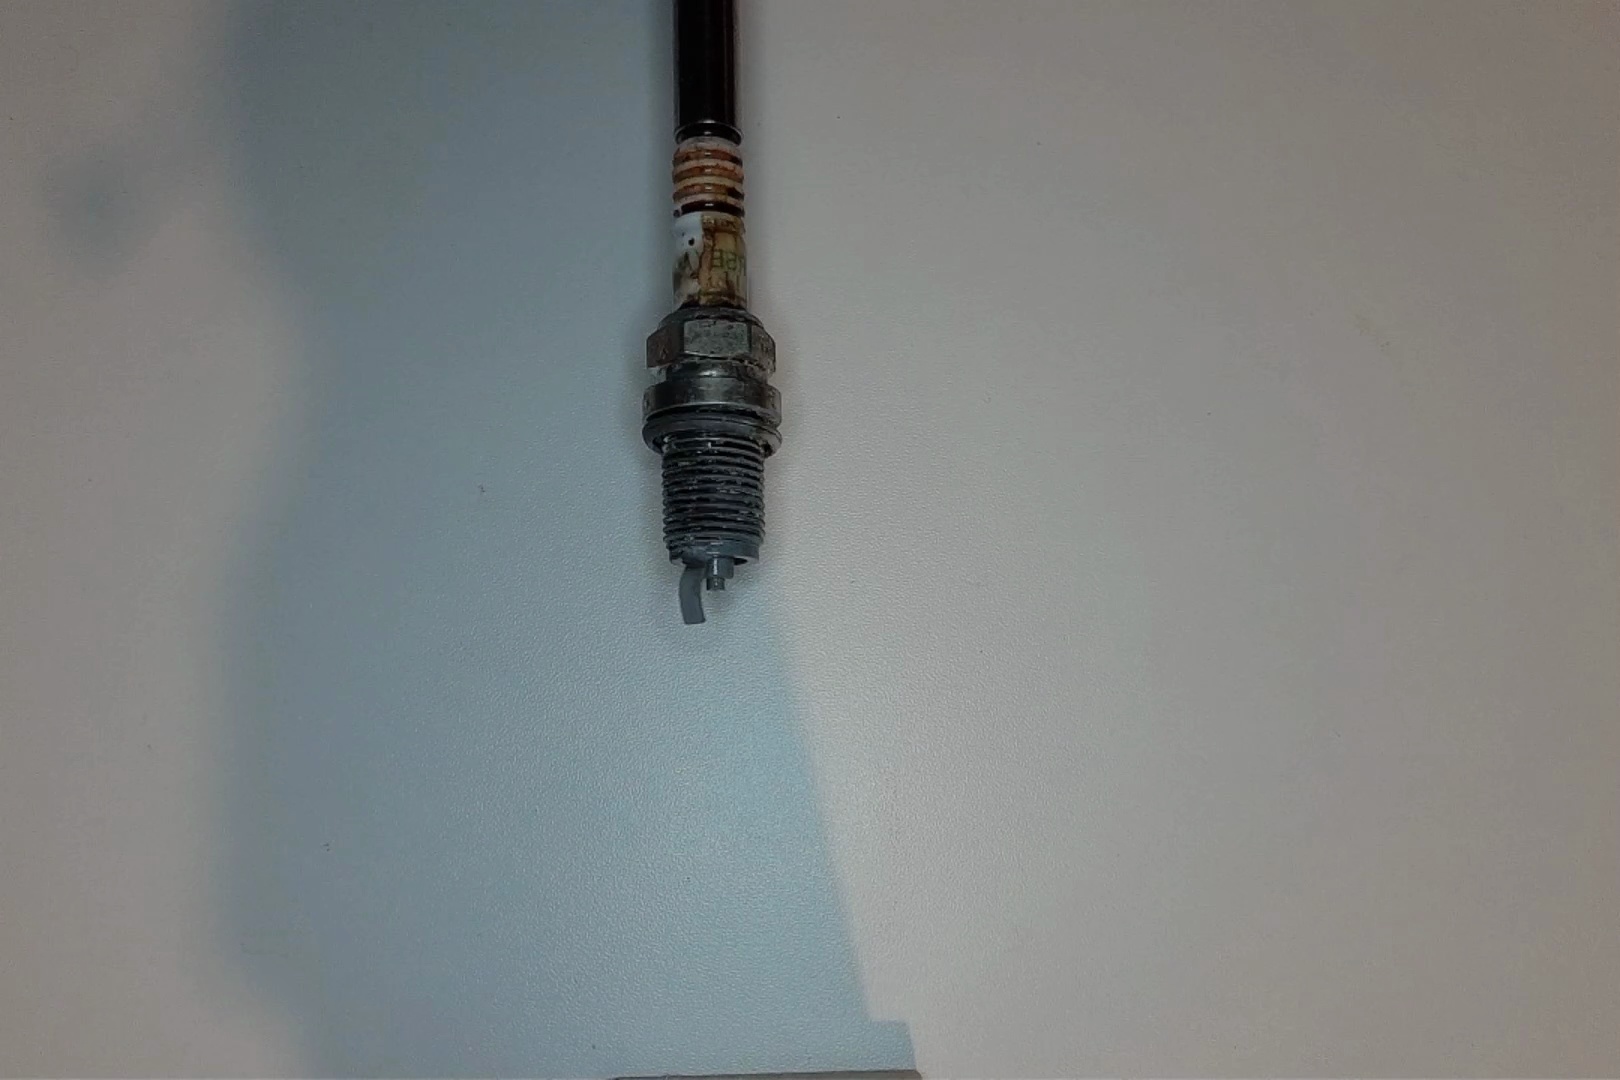
Label: anomaly